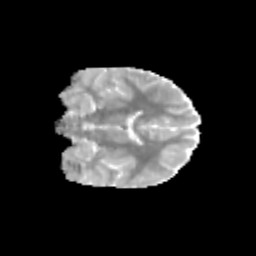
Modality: MD
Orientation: coronal
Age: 10
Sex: male
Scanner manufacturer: siemens
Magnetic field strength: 3 T
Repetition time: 3.8 s
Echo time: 0.07 s